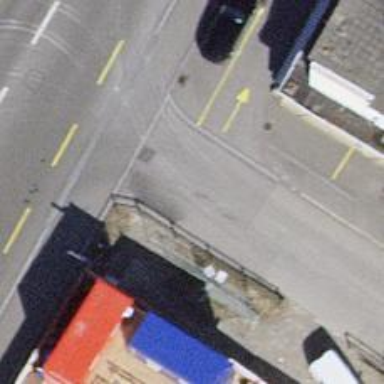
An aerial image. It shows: Asphalt road designated as living street.